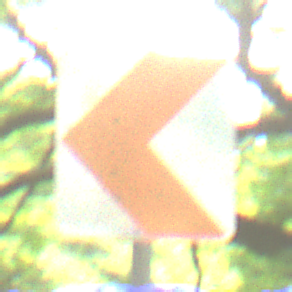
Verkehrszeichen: RichtungstafelnInKurvenKleinRechts
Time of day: MorningAfternoon
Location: Outdoor (RoadRail)
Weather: Clear
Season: NotSpecified
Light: Natural